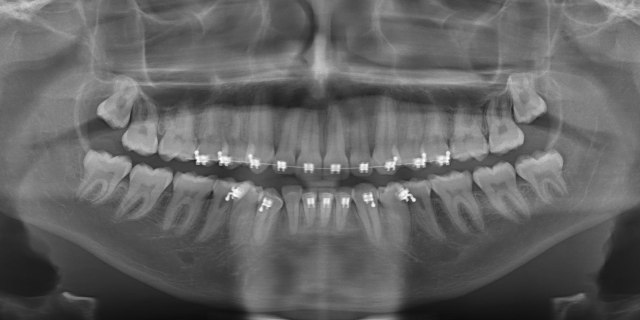
adult